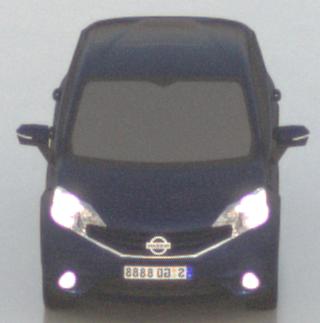
Make: Nissan
Model: Note 1.2
Detailed model: Note (E12) (10/13 - 12/16)
Model produced from: 2013/10
Model produced until: 2015/09
Doors: 5
Color: blue
Road condition: wet road
Daytime: sunrise or sunset
Contrast: low contrast